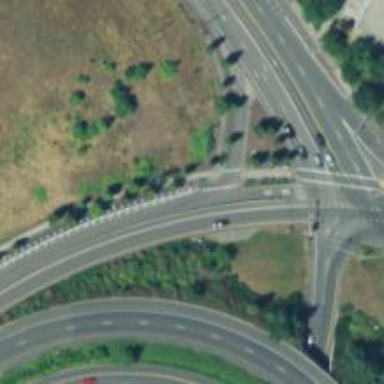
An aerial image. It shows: Busway road.